Field crop: tomato
Growth stage: 1
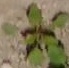
Species: solanum